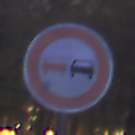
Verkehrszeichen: Ueberholverbot
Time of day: Night
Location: Outdoor (Suburban)
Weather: PartlyCloudy
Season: NotSpecified
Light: Artificial